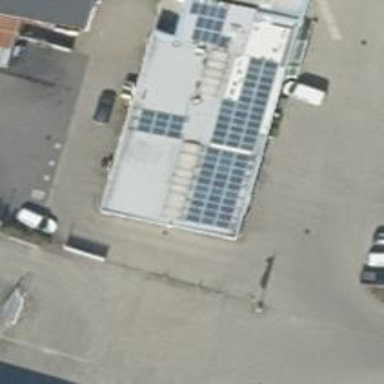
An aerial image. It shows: Car repair shop.